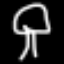
Label: mushroom